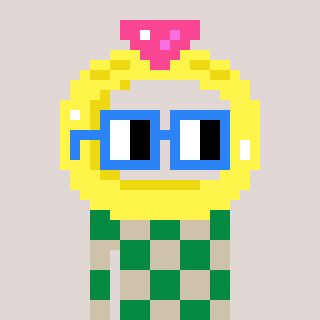
a pixel art character with square blue glasses, a ring-shaped head and a bege-colored body on a warm background